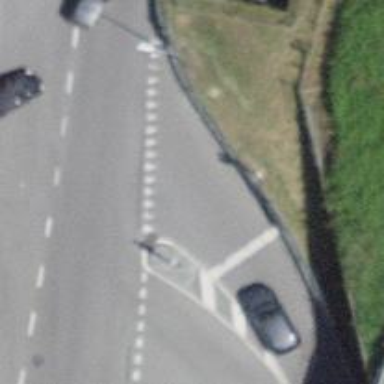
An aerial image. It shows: Road with traffic signals.